【题型】填空题　【知识点】立体几何　【难度】easy
如图，正方体$ABCD - A_1B_1C_1D_1$中，$AB = AD = AA_1 = 4$，则二面角$A_1 - BD - C_1$的余弦值为\underline{\quad\quad\quad}．

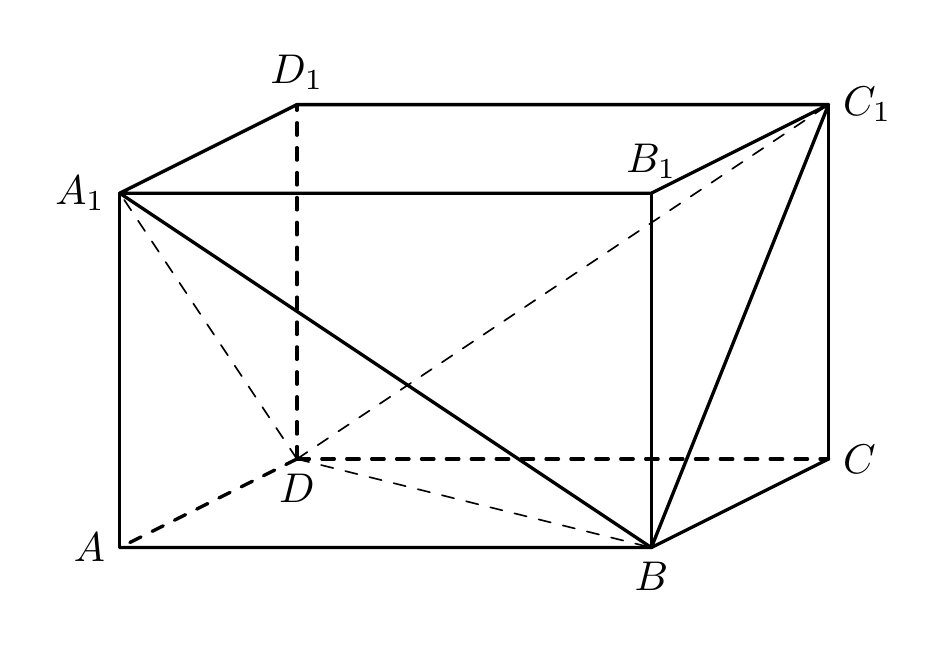
【解答】
\textbf{【答案】} $\dfrac{1}{3}$

\vspace{1em}
\textbf{【详解】} 取$BD$的中点$O$，连接$A_1O$，$C_1O$，$A_1C_1$，如图所示：

因为正方体$ABCD - A_1B_1C_1D_1$中$AB = AD = AA_1 = 4$，

所以$BD = A_1C_1 = A_1D = A_1B = BC_1 = DC_1 = \sqrt{4^2 + 4^2} = 4\sqrt{2}$，即$BO = DO = 2\sqrt{2}$，

所以$A_1O \perp BD$，$C_1O \perp BD$，且$A_1O = C_1O = \sqrt{(4\sqrt{2})^2 - (2\sqrt{2})^2} = 2\sqrt{6}$．

所以$\angle A_1OC_1$为二面角$A_1 - BD - C_1$的平面角，

\[
\cos\angle A_1OC_1 = \frac{(2\sqrt{6})^2 + (2\sqrt{6})^2 - (4\sqrt{2})^2}{2 \times (2\sqrt{6})^2} = \frac{1}{3}.
\]

故答案为：$\dfrac{1}{3}$．

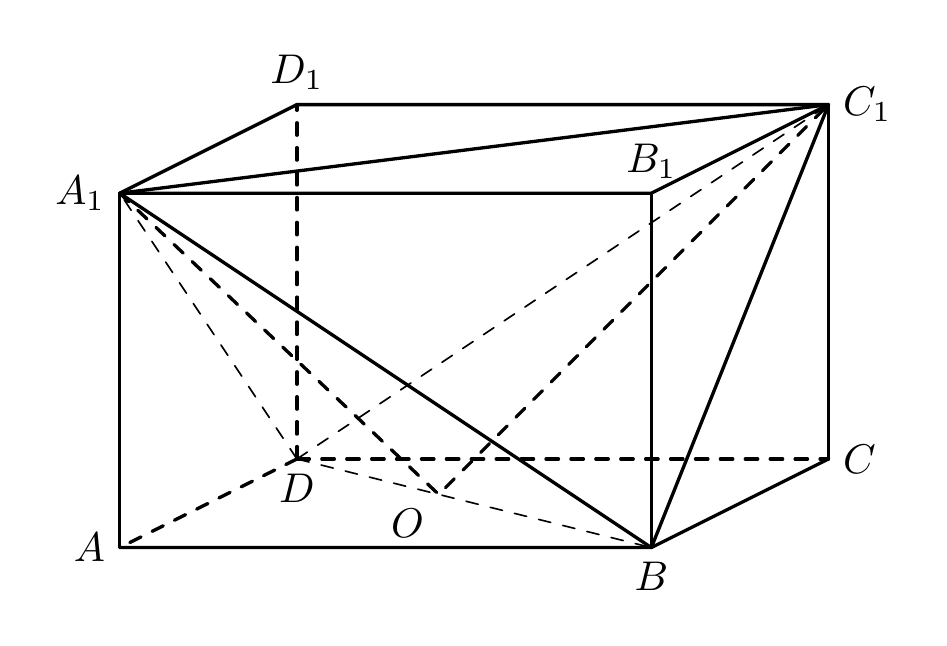